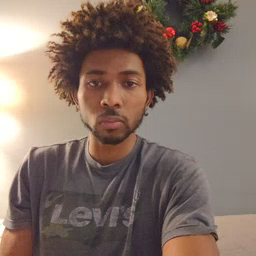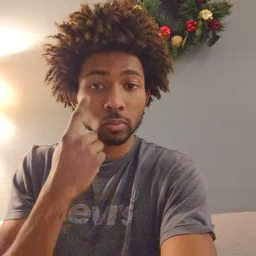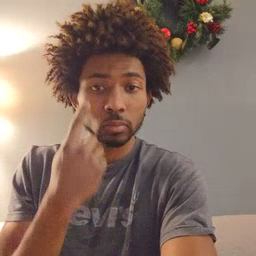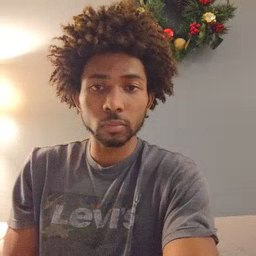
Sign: eye